Field crop: maize
Growth stage: 1
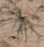
Species: salsola